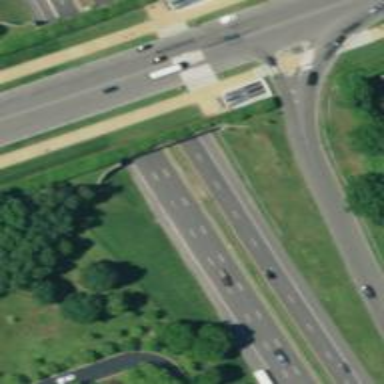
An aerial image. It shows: Trunk highway with expressway features.